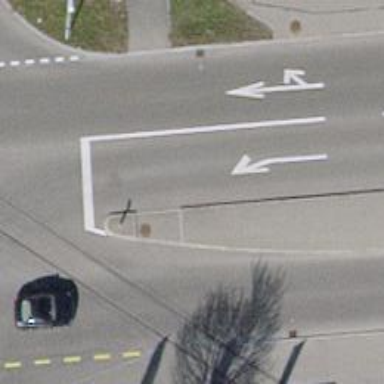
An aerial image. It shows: Asphalt road designated as primary highway with separate sidewalks and cycle paths.